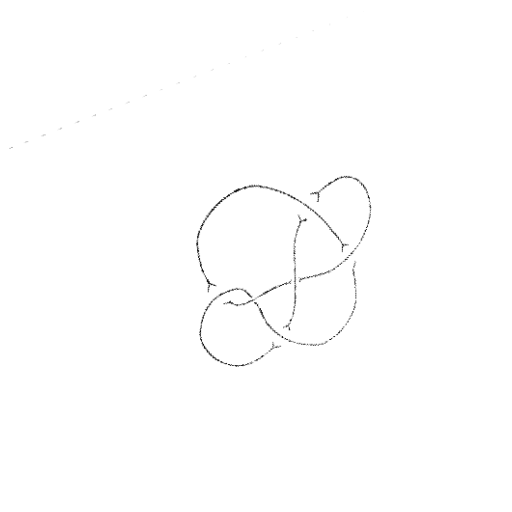
Crossing number: 6